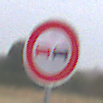
Verkehrszeichen: Ueberholverbot
Umgebung: Outdoor, Suburban
Tageszeit: Midday
Wetter: Overcast
Licht: Natural
Jahreszeit: NotSpecified
Kontrast: LowContrast